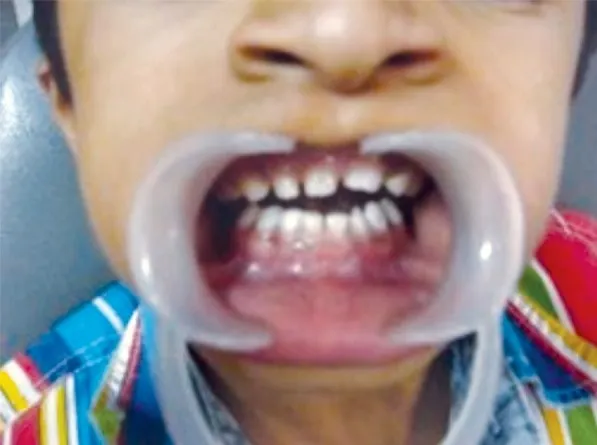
Intraoral photograph of the 9 years old male affected by cleidocranial dysplasia.
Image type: medical_photograph (oral_photograph)